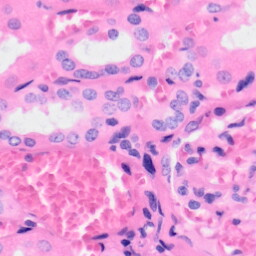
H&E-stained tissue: Kidney